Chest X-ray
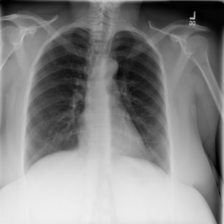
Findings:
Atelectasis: negative
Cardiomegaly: negative
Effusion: negative
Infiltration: negative
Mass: negative
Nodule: negative
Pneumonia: negative
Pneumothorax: negative
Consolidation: negative
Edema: negative
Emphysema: negative
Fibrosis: negative
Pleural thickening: negative
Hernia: negative